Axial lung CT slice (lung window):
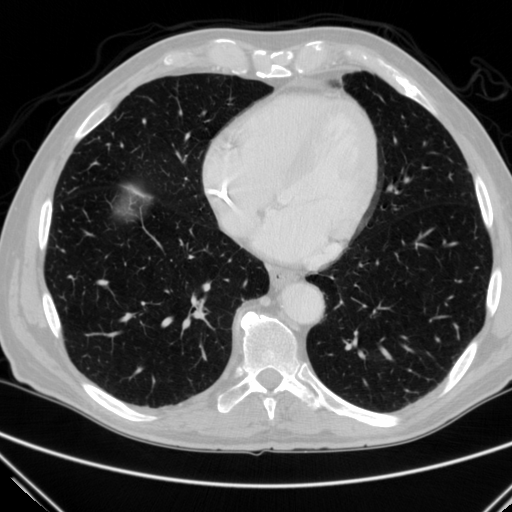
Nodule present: no